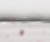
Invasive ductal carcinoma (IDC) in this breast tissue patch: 0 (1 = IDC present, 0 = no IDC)